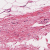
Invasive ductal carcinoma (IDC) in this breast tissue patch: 0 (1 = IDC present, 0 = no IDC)